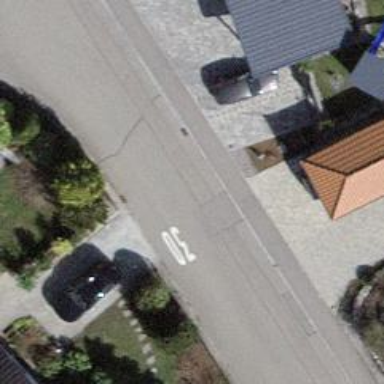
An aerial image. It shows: Residential road with asphalt surface.